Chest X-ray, PA view. Patient: 51 years old, sex F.
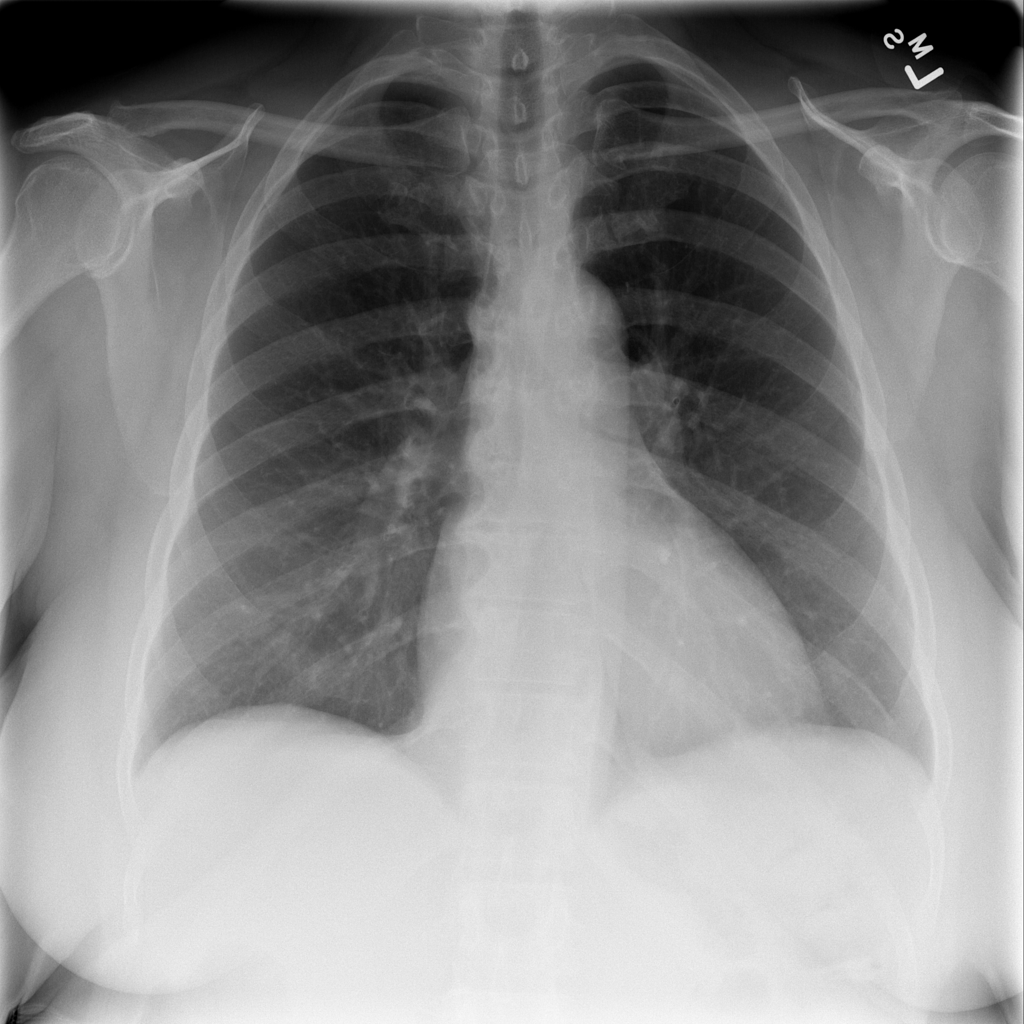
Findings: No Finding